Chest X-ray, PA view. Patient: 44 years old, sex F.
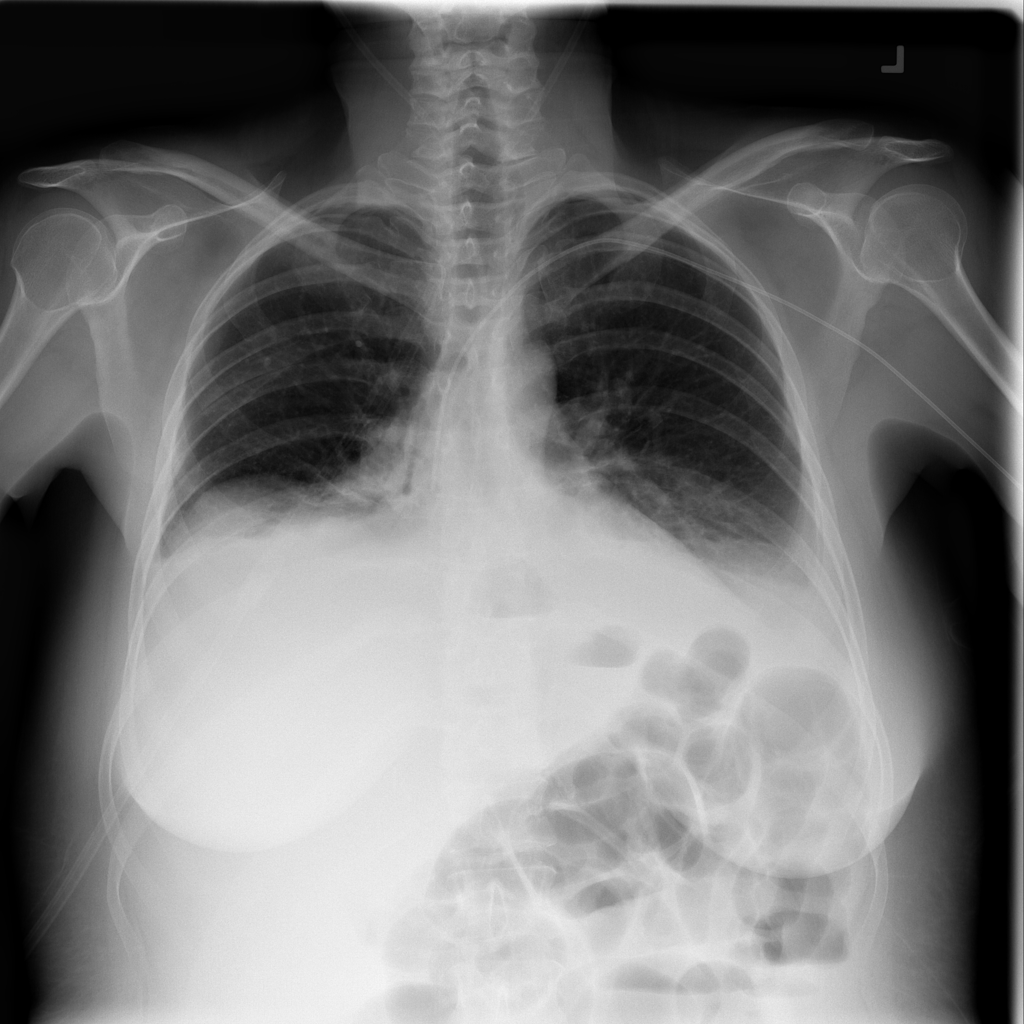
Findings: Atelectasis, Effusion, Infiltration